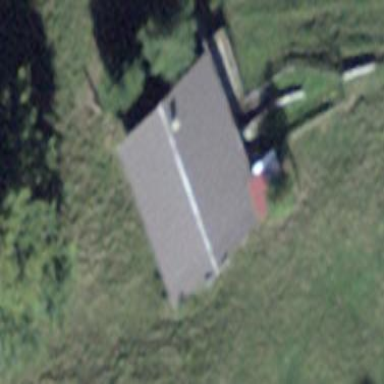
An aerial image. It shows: Cabin is depicted in the image.